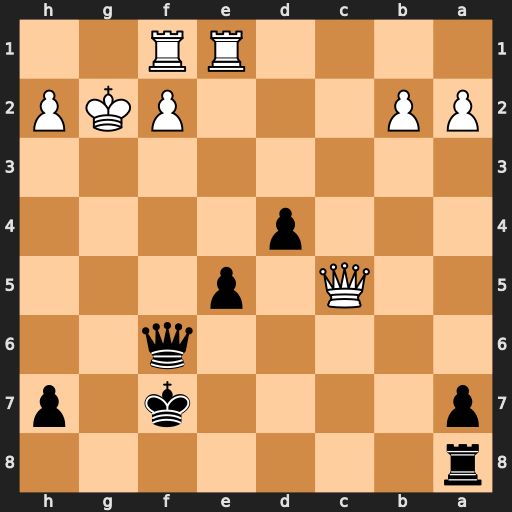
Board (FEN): r7/p4k1p/5q2/2Q1p3/3p4/8/PP3PKP/4RR2
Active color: b
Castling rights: -
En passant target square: -
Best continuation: Rg8+ Kh1 Qf3#